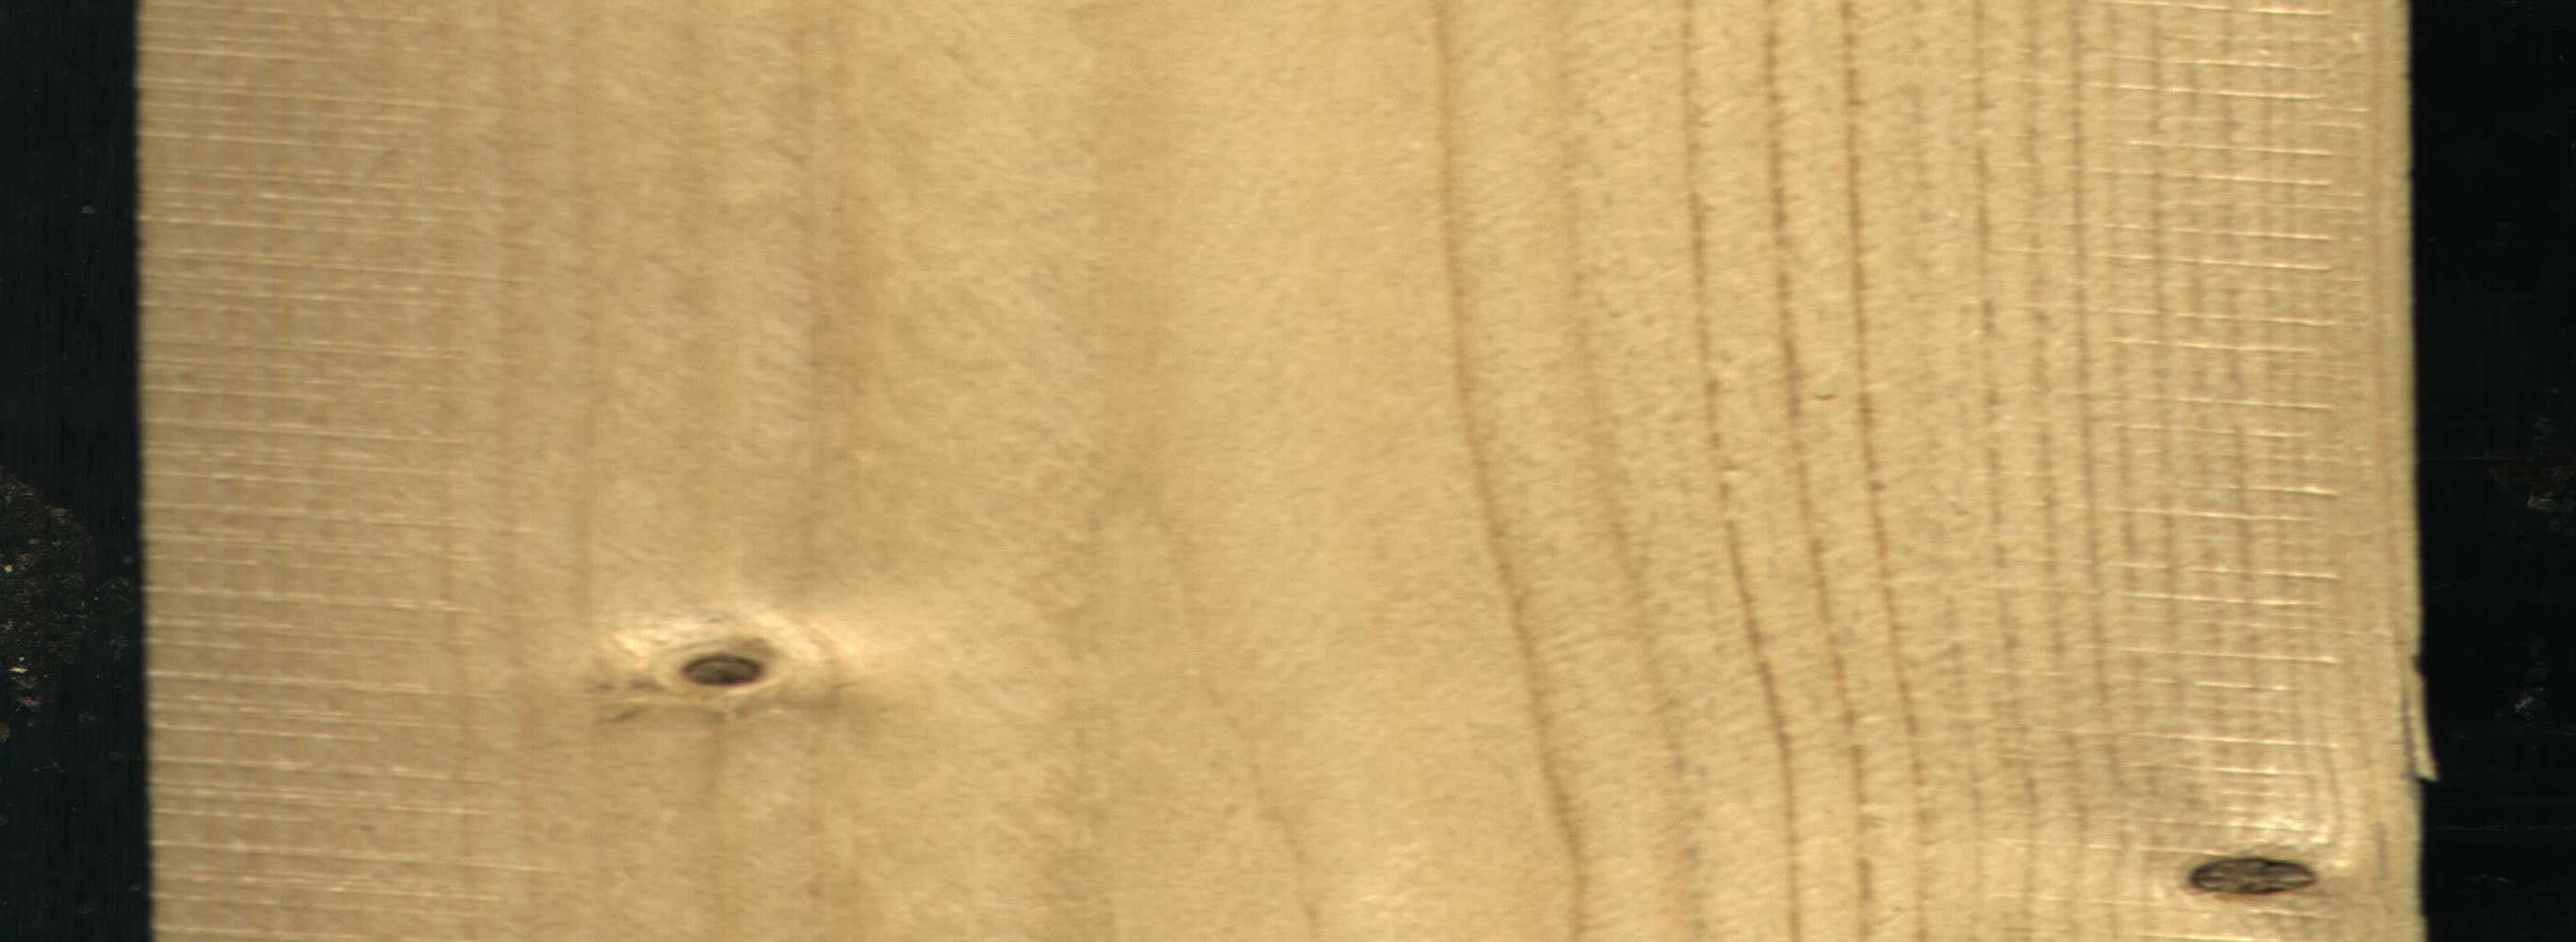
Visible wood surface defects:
Dead_Knot
Dead_Knot